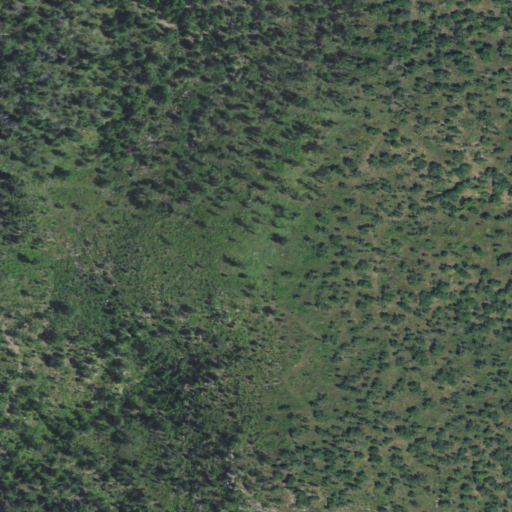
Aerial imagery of mountain in Oklahoma named Flagpole Mountain containing deciduous forest, shrub, and grassland